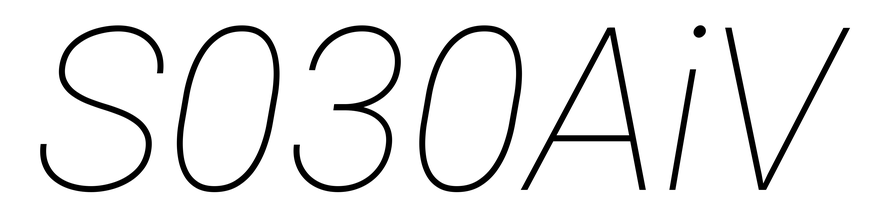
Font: Roboto-Italic_Thin_Italic